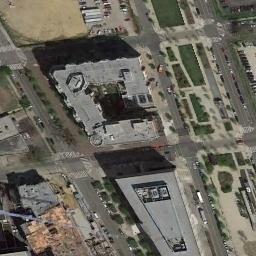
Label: commercial_area